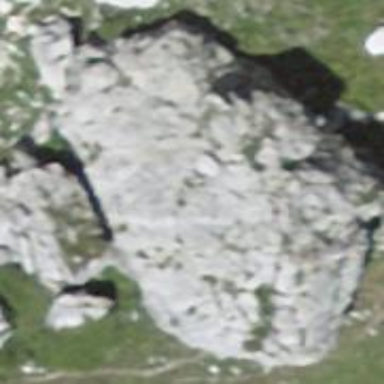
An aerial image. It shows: View of natural rock.